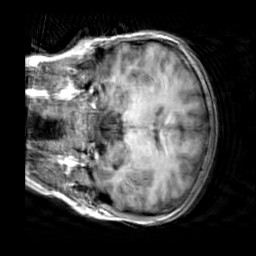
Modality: T1w
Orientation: coronal
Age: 22
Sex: female
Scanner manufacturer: siemens
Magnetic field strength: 3 T
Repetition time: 2.3 s
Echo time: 0.00303 s